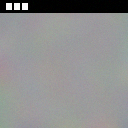
Screen state: on